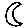
Label: moon